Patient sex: M
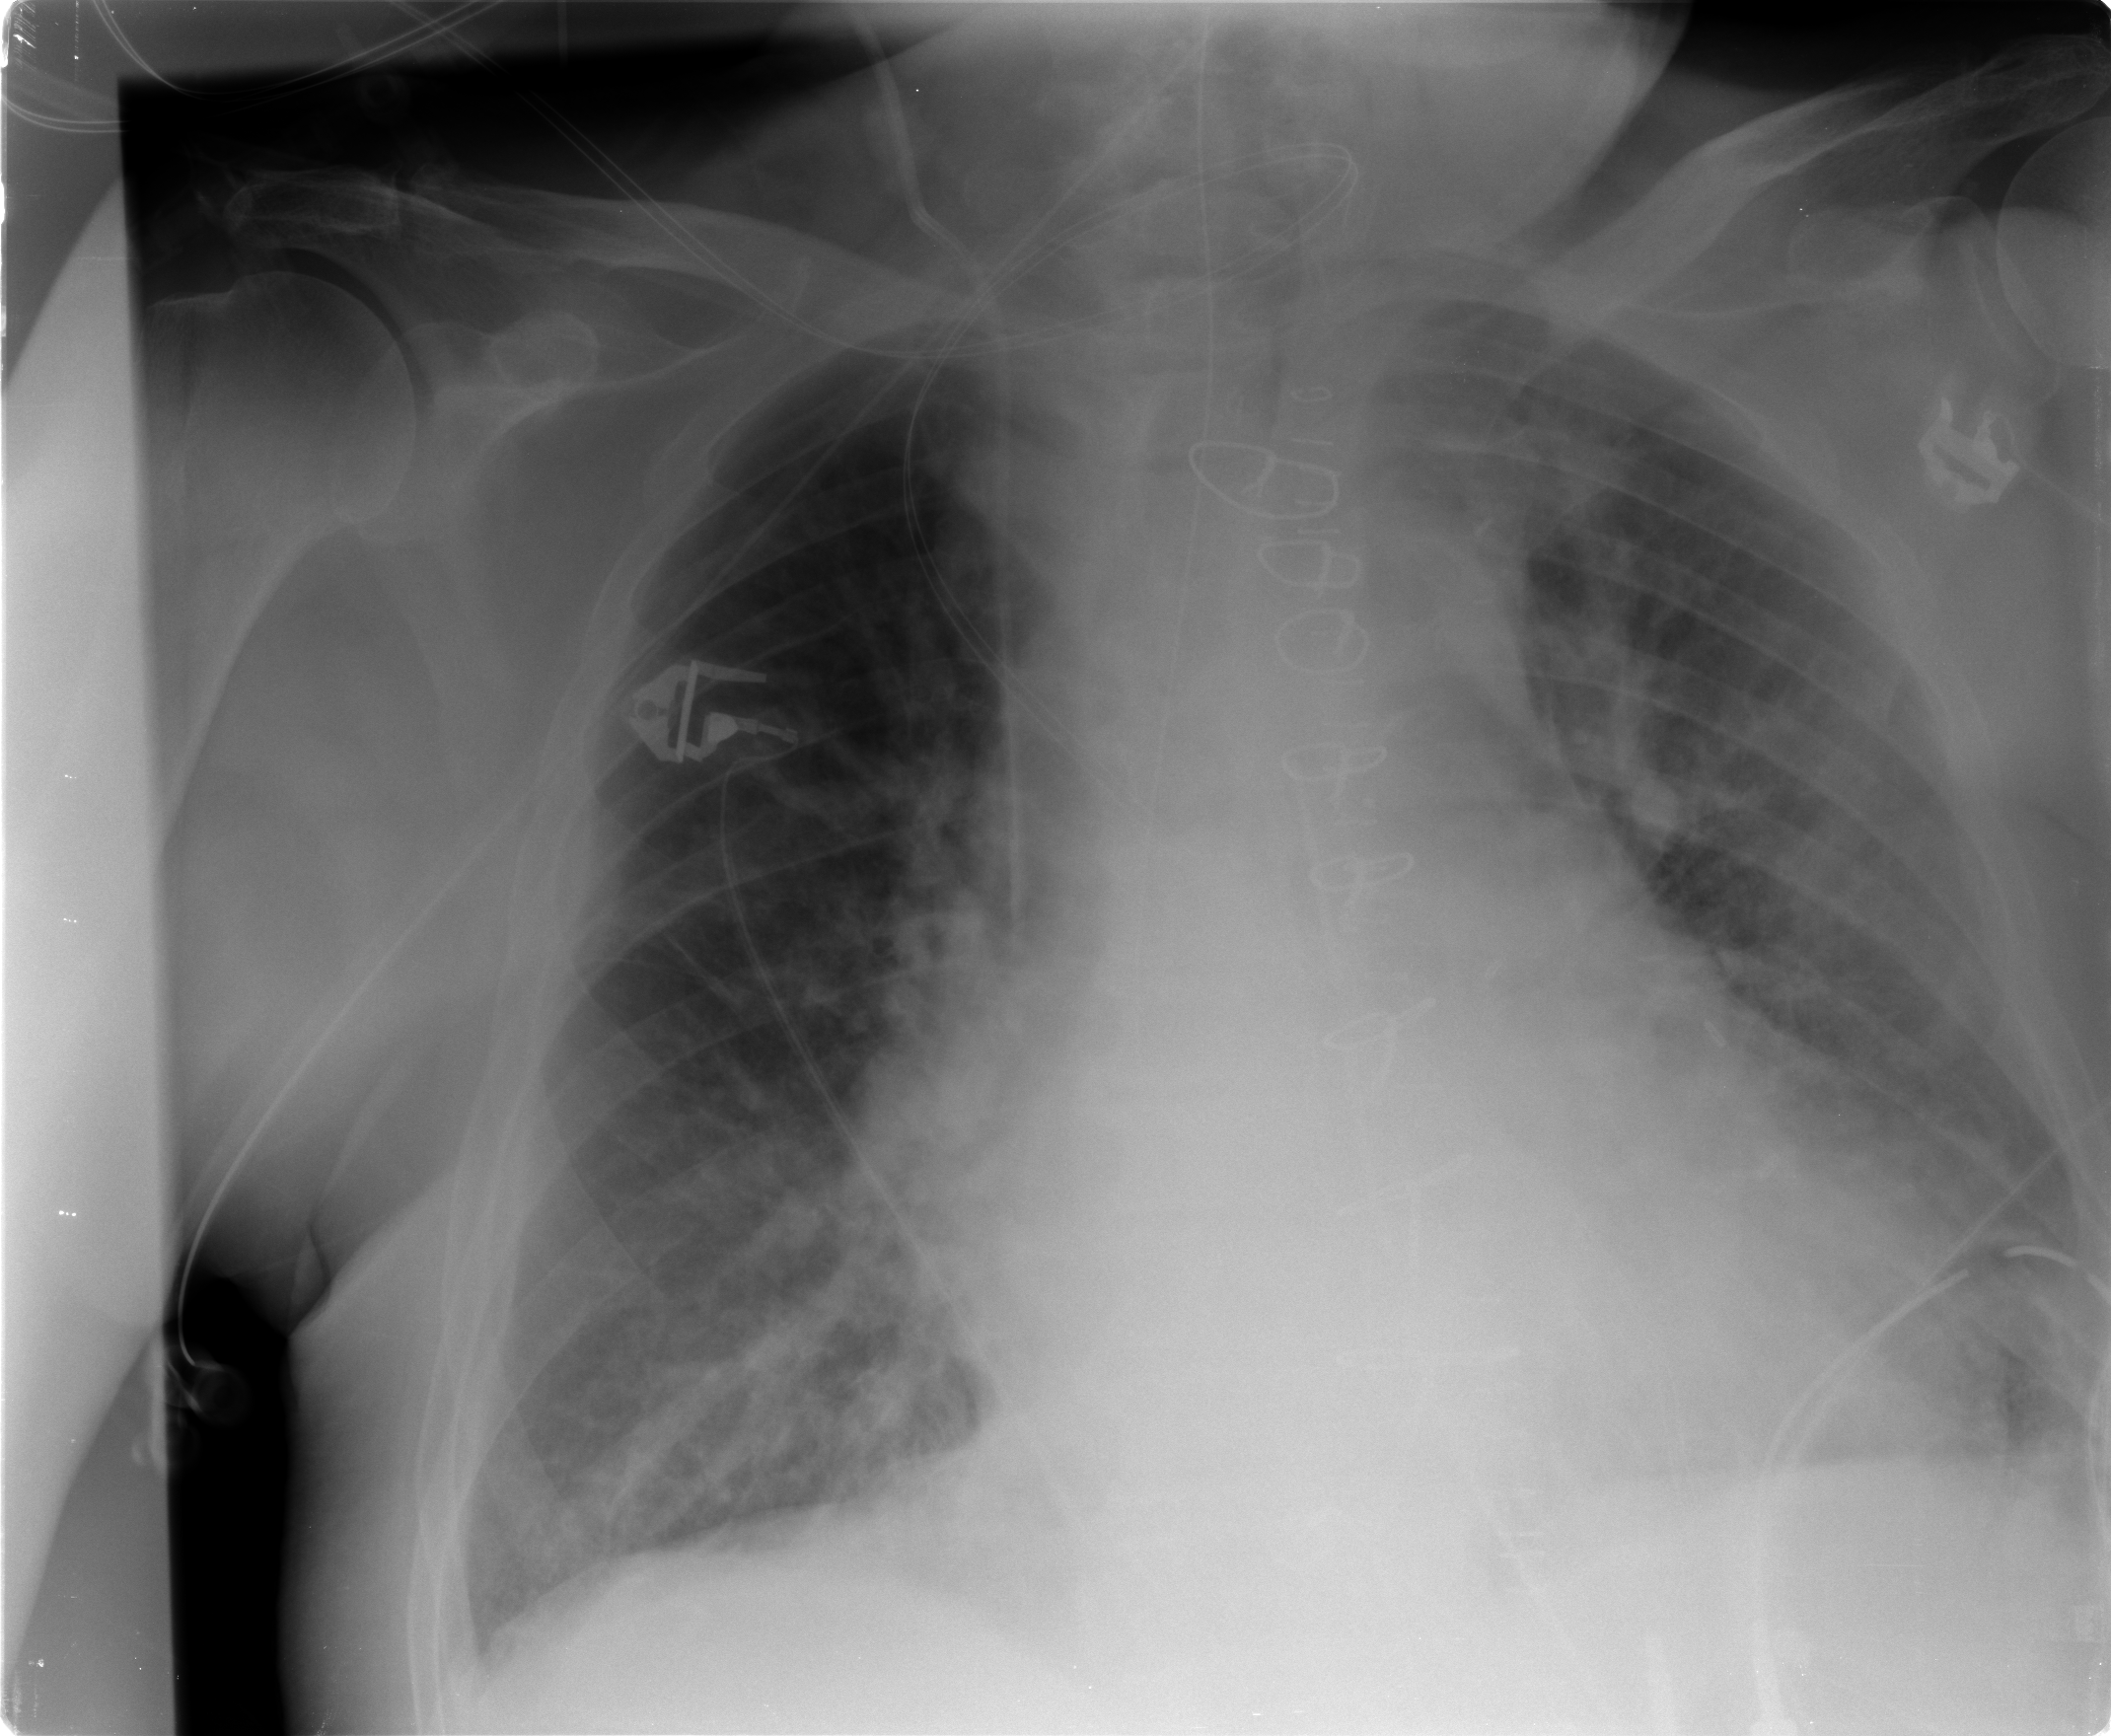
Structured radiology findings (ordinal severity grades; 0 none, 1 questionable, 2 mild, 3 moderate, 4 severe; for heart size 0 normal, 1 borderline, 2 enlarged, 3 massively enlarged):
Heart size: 1
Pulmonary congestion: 2
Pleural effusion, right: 0
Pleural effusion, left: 1
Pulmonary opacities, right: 1
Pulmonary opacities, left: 1
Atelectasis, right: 1
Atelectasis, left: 2